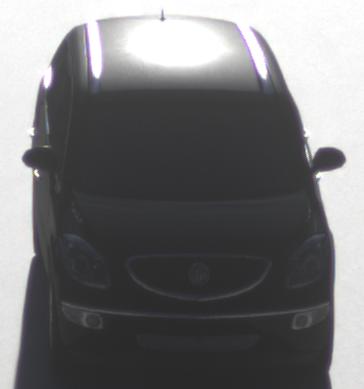
Make: Buick
Model: Enclave
Detailed model: GMT967
Model produced from: 2007
Model produced until: 2017
Doors: 5
Color: black
Road condition: dry road
Daytime: sunrise or sunset
Contrast: medium contrast